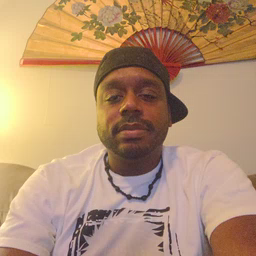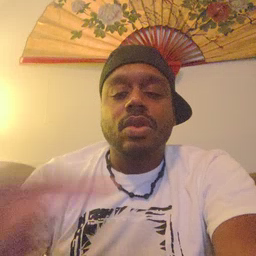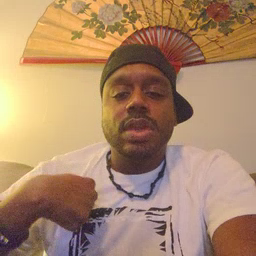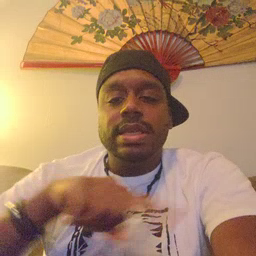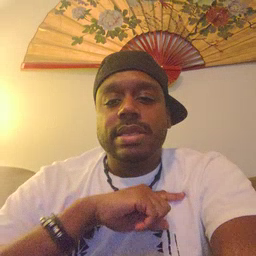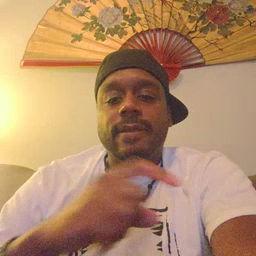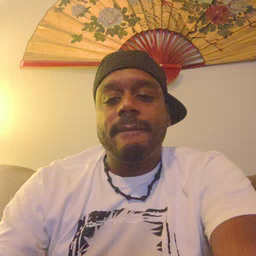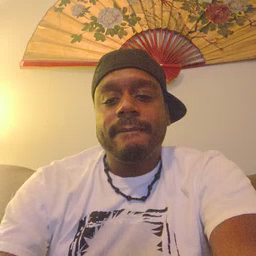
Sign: weus